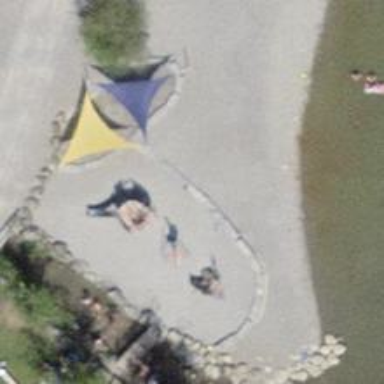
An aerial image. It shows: Playground structure.